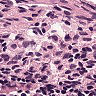
Metastatic tissue present: no